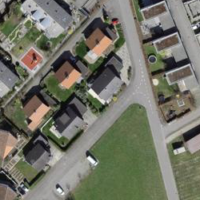
EUNIS habitat code: 54
Species observed at this site:
Geranium pyrenaicum
Campanula glomerata